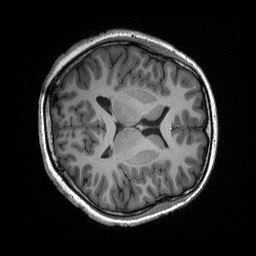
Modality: T1w
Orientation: axial
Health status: healthy
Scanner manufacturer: siemens
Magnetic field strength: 3 T
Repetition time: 2.3 s
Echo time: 0.00228 s